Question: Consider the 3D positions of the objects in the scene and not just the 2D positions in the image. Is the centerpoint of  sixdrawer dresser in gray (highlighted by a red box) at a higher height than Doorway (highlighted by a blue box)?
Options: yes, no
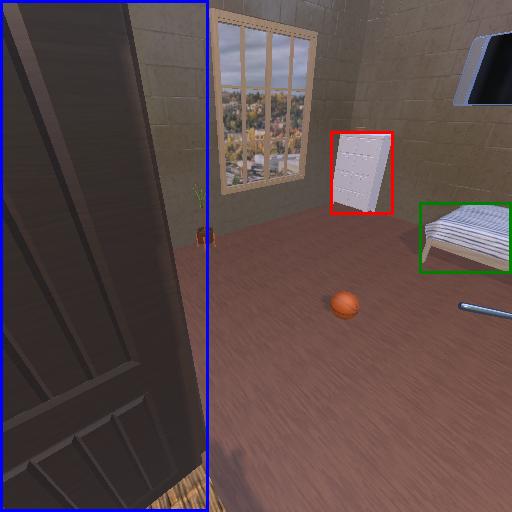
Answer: yes